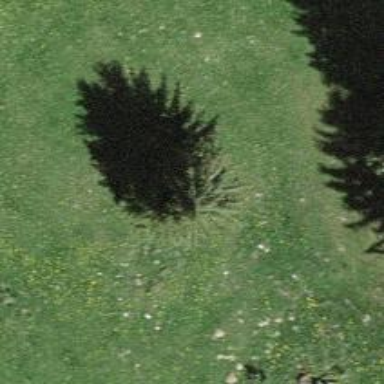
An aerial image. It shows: Single tag "natural: tree."